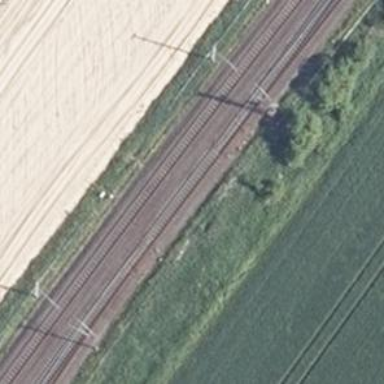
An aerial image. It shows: Railway signal.